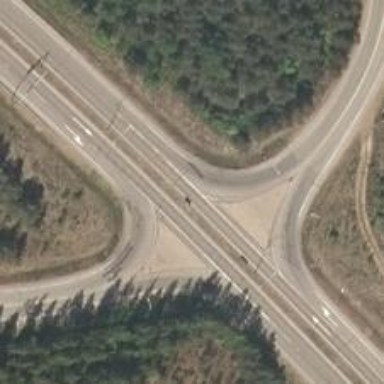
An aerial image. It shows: Asphalt road designated as trunk highway.